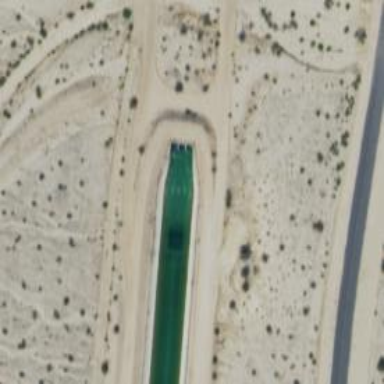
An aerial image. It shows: Water canal.